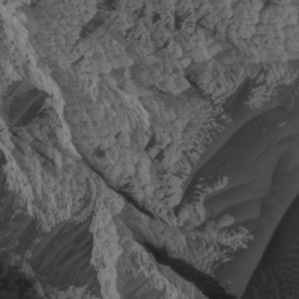
Label: non_frost